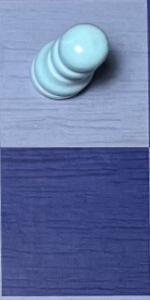
Label: Empty